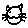
Label: cat